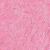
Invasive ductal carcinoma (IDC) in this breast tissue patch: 0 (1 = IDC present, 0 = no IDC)